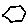
Label: hexagon